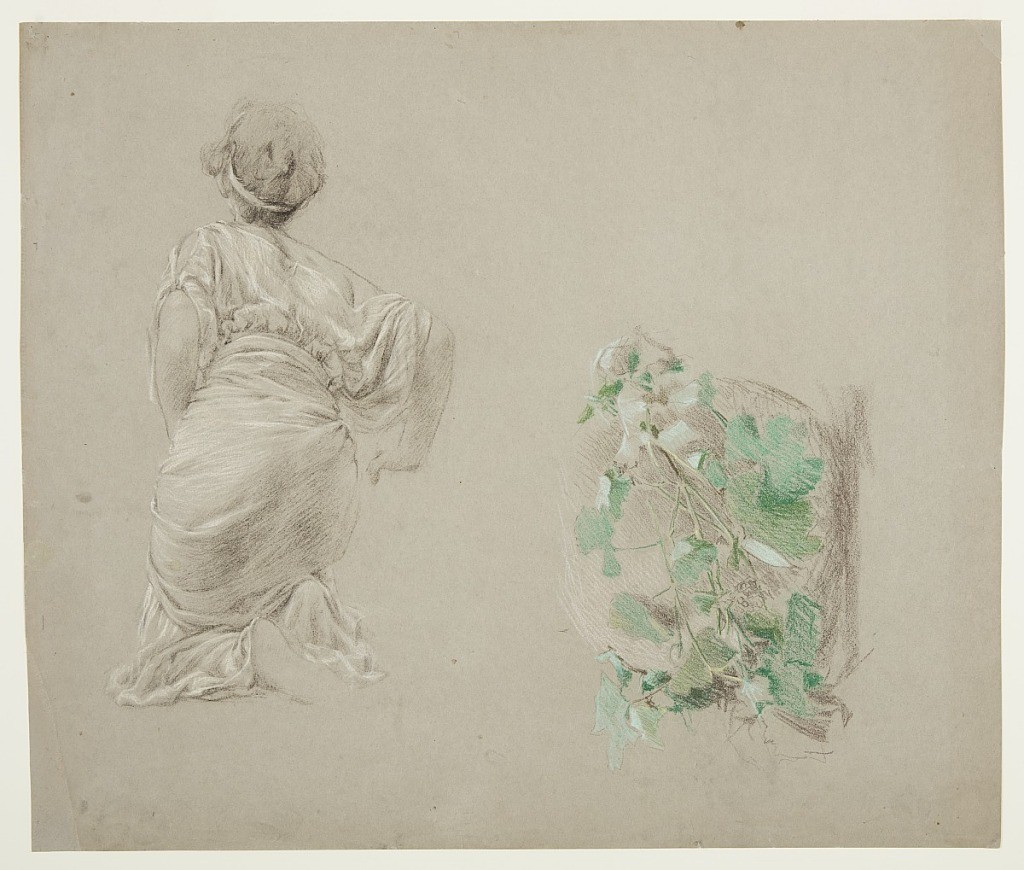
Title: Study for a kneeling woman, “Vintage Festival,” Mendelssohn Glee Club, New York, NY
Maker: Robert Frederick Blum, American, 1857–1903
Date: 1895–1898
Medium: Pastel crayon on gray wove paper
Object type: Drawing
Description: Left, Sketch of a female figure kneeling; Right, Sketch of a grape vine.